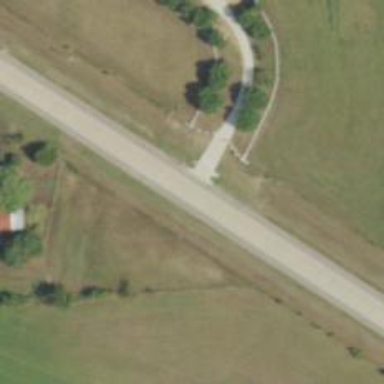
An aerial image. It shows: Primary road with asphalt surface.